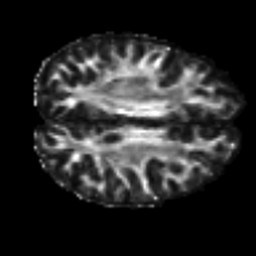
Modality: FA
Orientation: axial
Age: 30
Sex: female
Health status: healthy
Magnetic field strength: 3 T
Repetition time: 7 s
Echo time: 0.0926 s